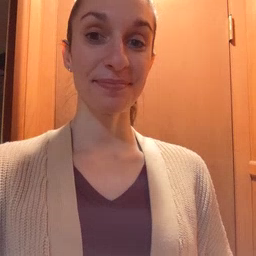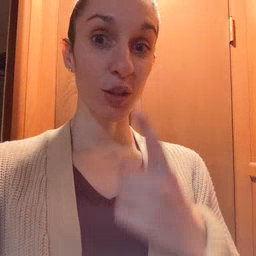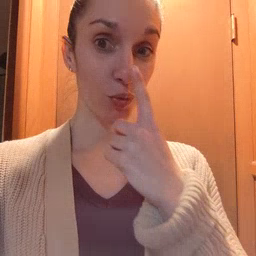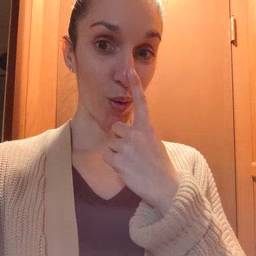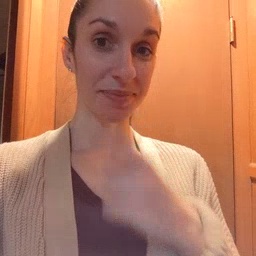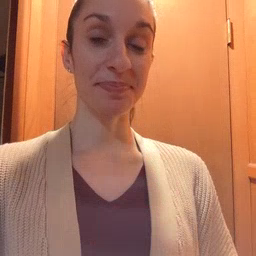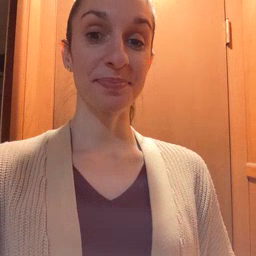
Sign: nose